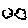
Label: cloud